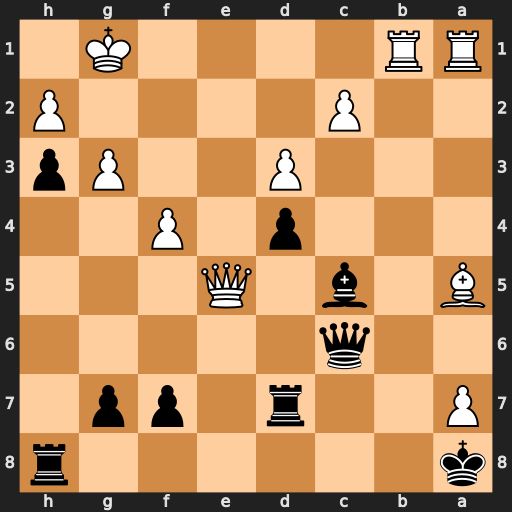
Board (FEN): k6r/P2r1pp1/2q5/B1b1Q3/3p1P2/3P2Pp/2P4P/RR4K1
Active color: b
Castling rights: -
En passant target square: -
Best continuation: Qg2#